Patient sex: M
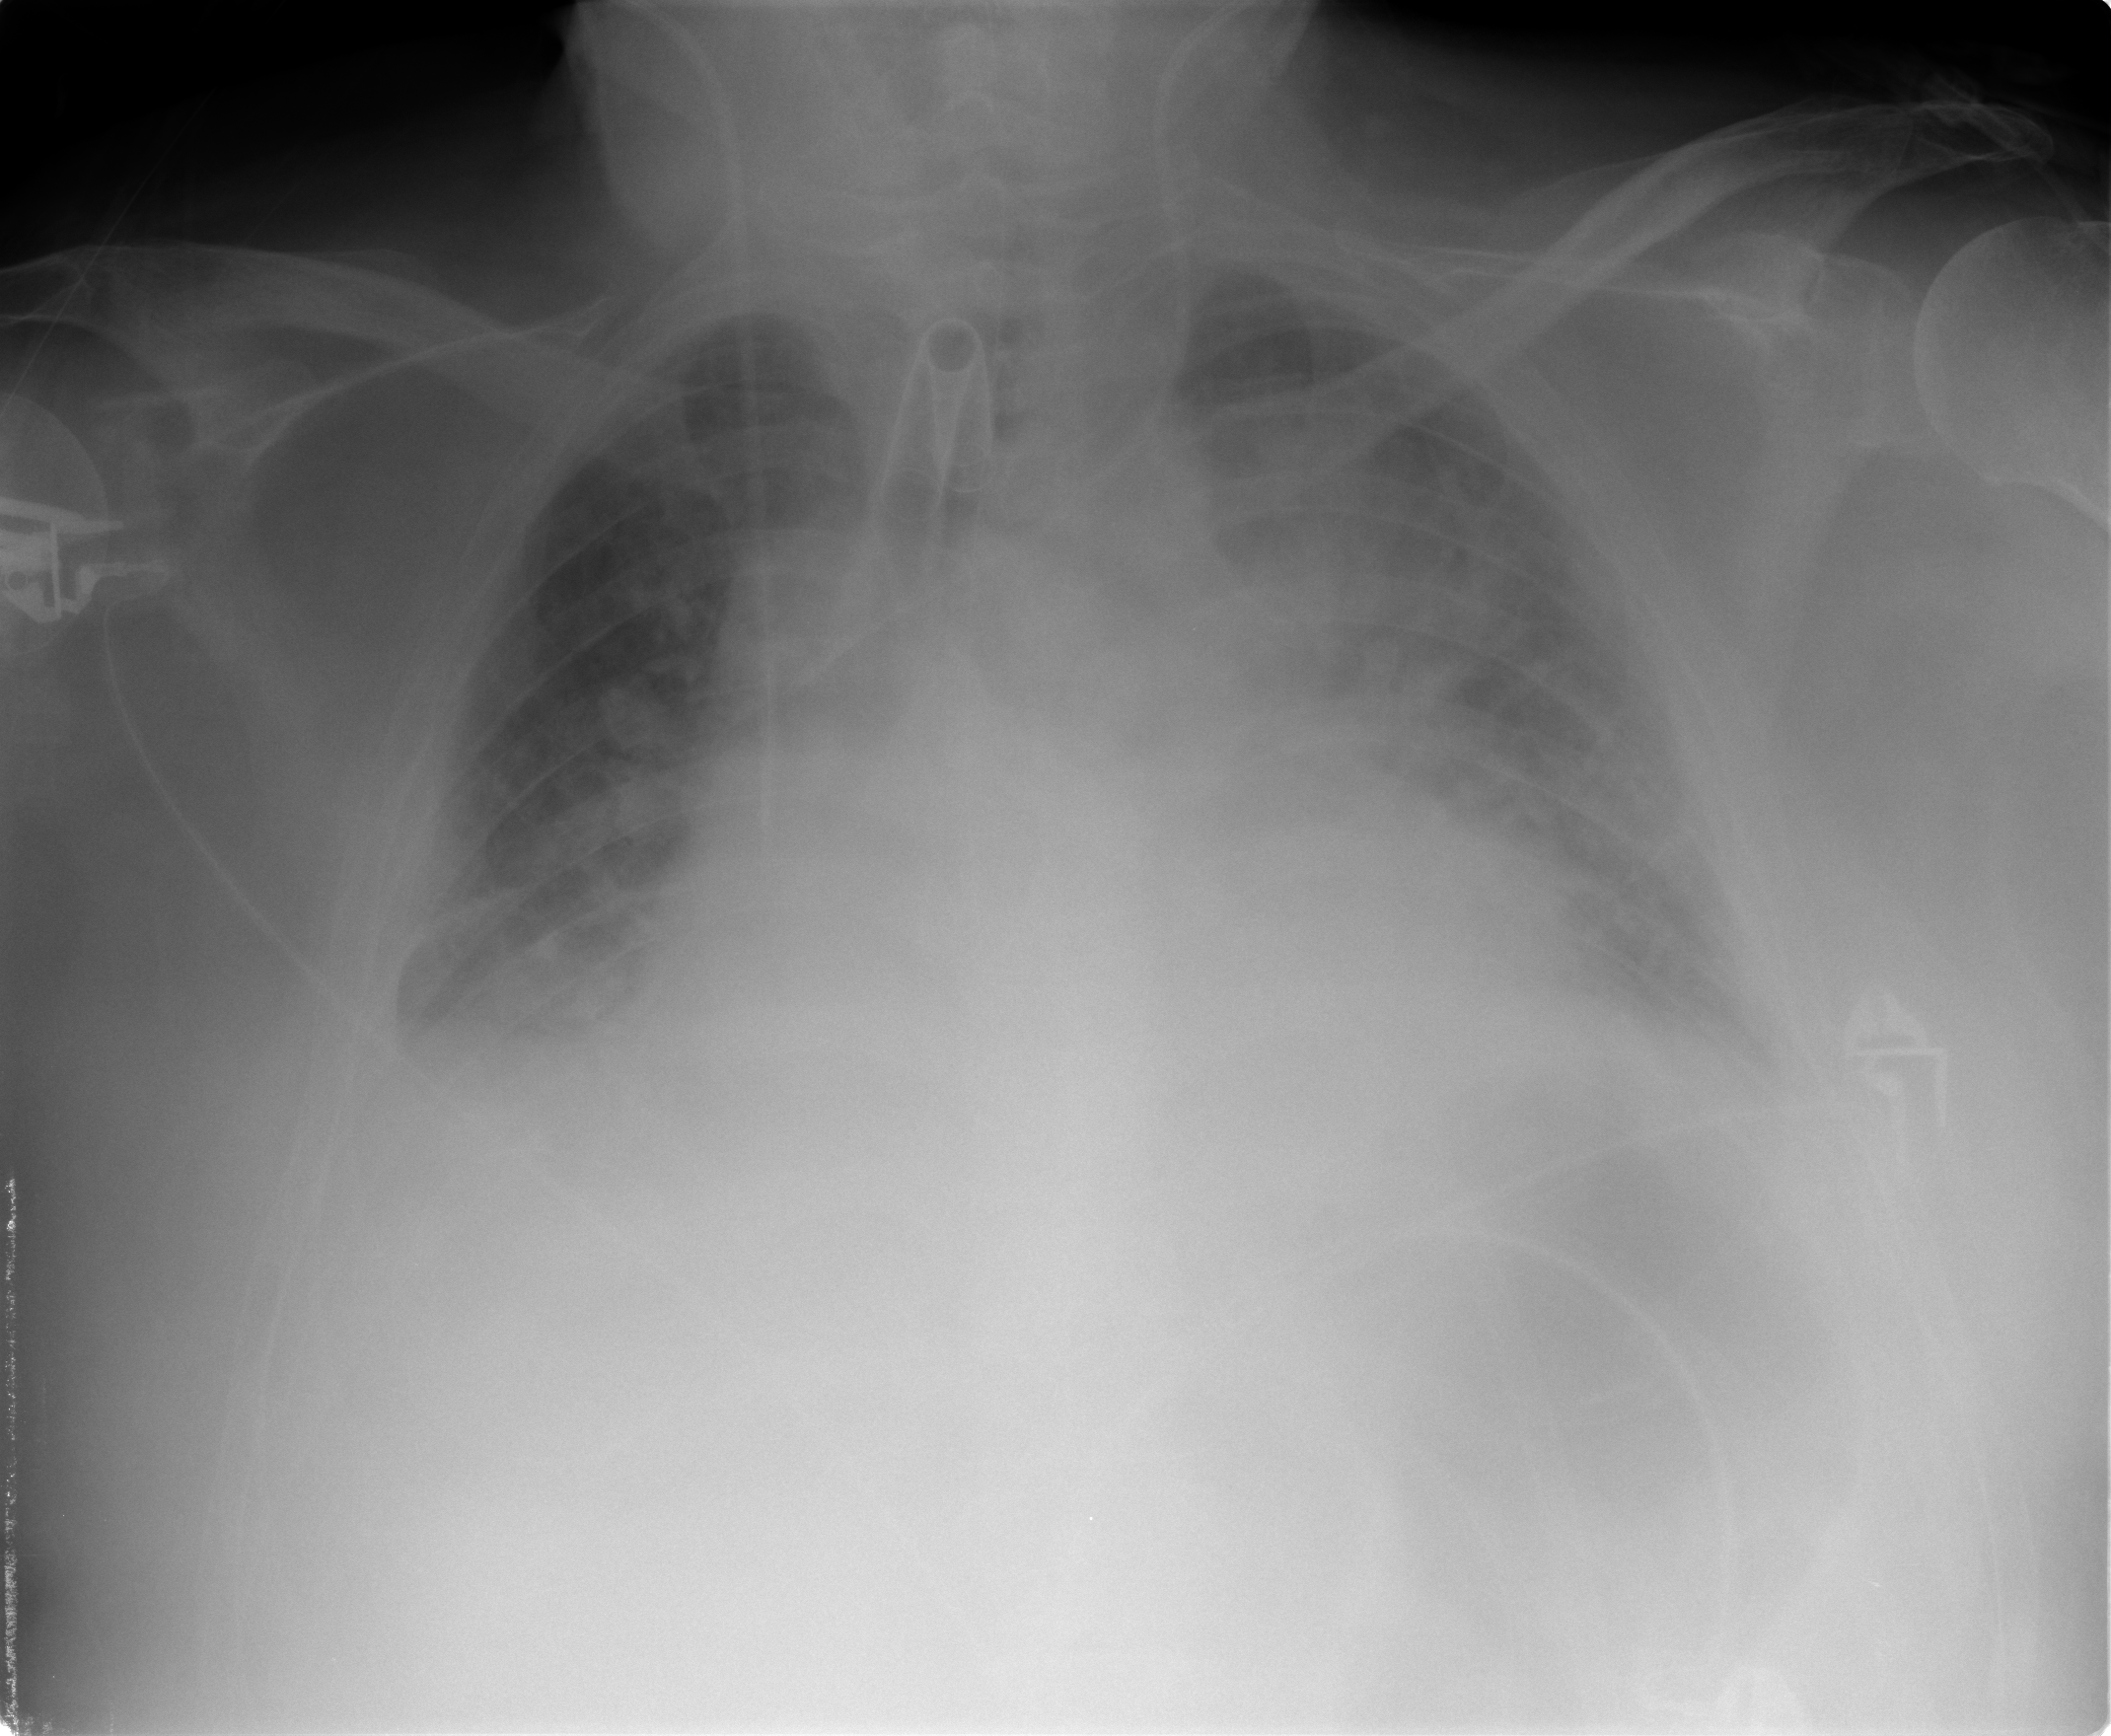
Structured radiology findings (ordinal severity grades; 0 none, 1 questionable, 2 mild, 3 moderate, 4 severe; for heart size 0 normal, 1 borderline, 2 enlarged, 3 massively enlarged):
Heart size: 2
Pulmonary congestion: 3
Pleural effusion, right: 2
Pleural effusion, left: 2
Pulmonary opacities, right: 1
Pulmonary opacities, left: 3
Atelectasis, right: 2
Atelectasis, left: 2